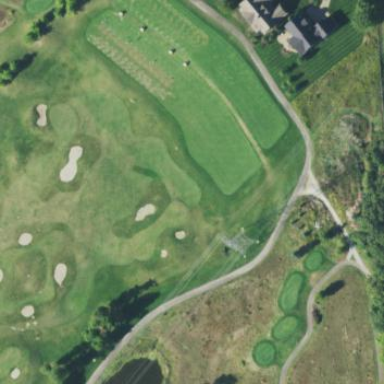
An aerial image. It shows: Grass area designated as golf tee.